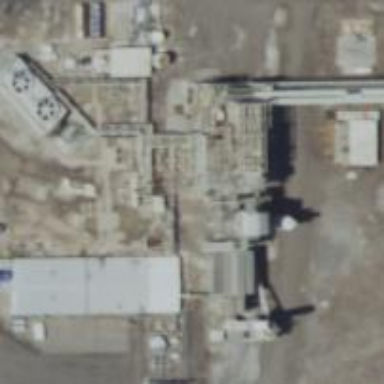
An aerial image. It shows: Steam turbine generator.